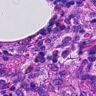
Metastatic tissue present: no